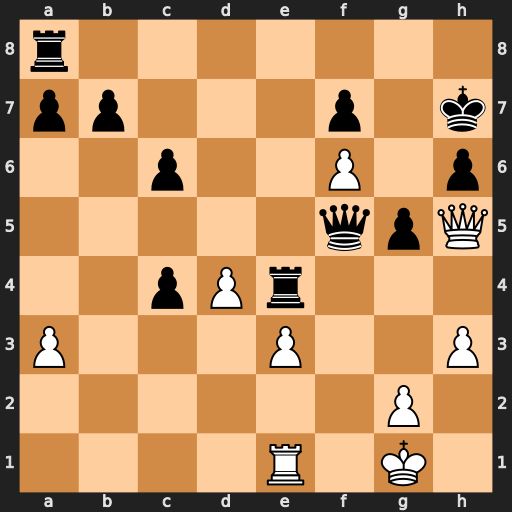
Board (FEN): r7/pp3p1k/2p2P1p/5qpQ/2pPr3/P3P2P/6P1/4R1K1
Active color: w
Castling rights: -
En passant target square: -
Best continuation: Qxf7+ Kh8 Qg7#